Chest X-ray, AP view. Patient: 15 years old, sex M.
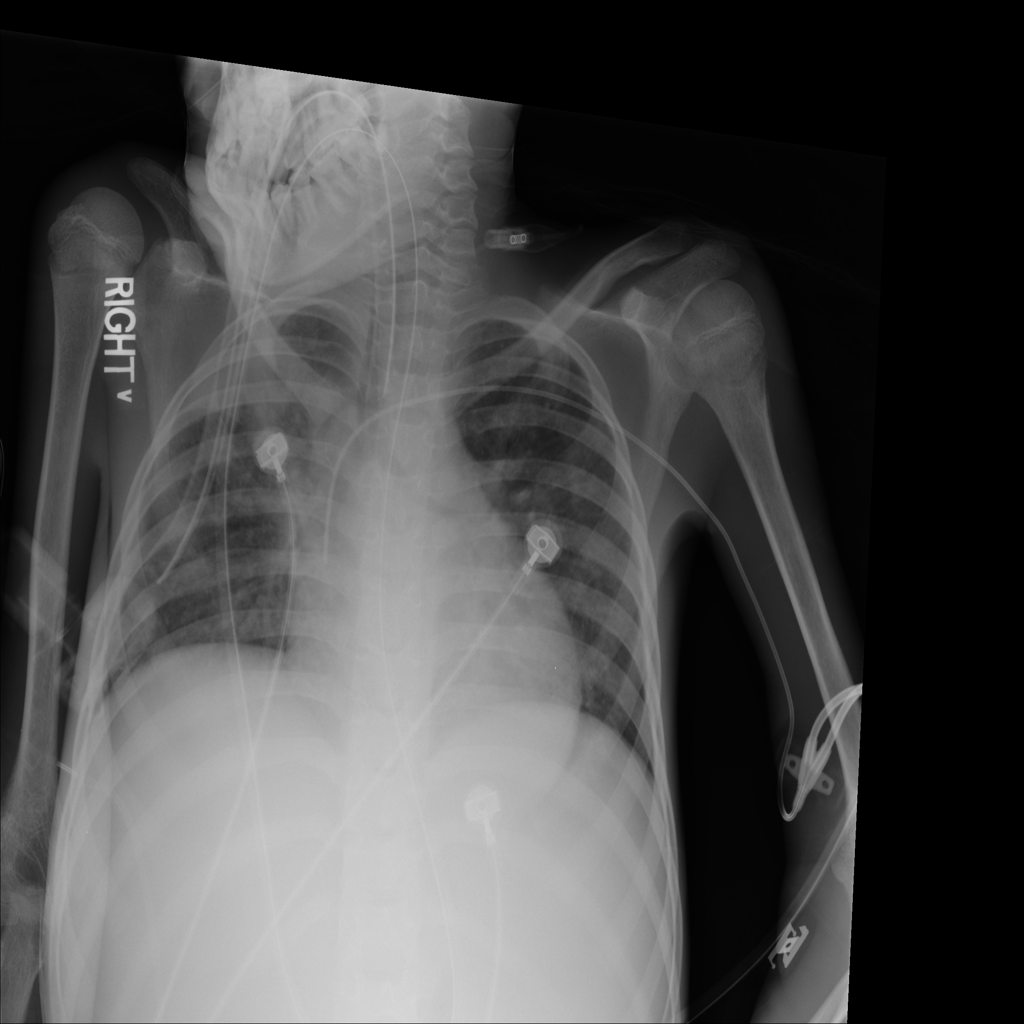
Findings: No Finding